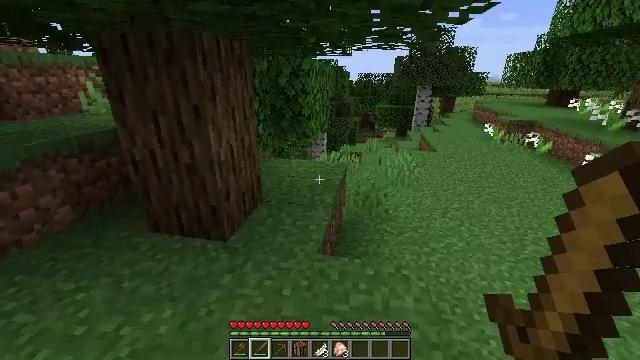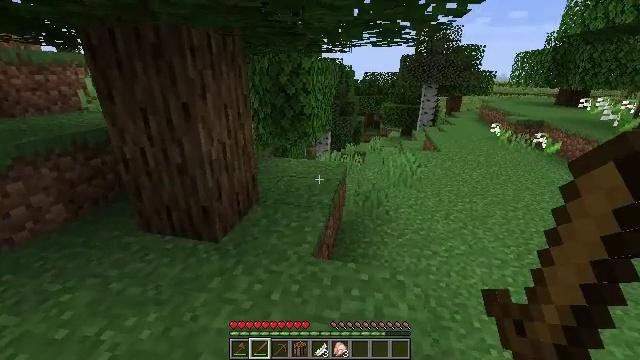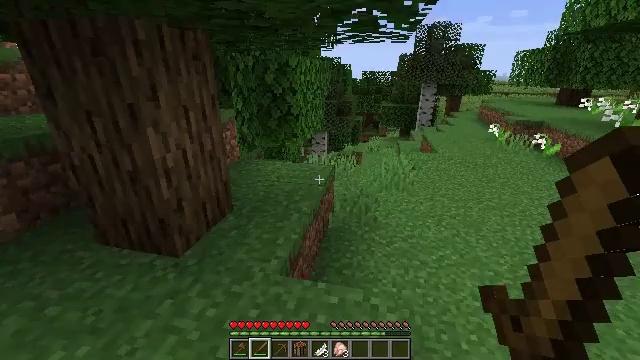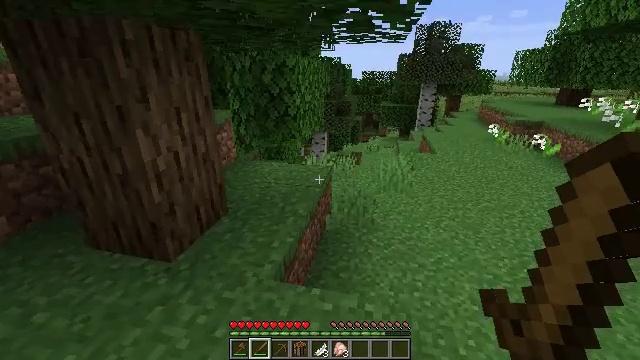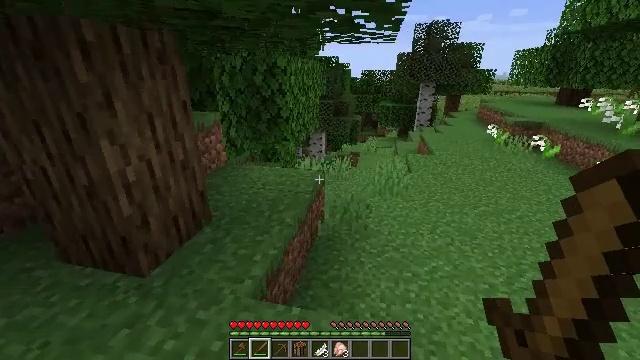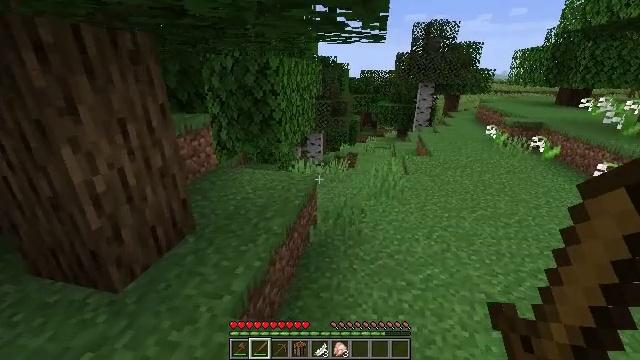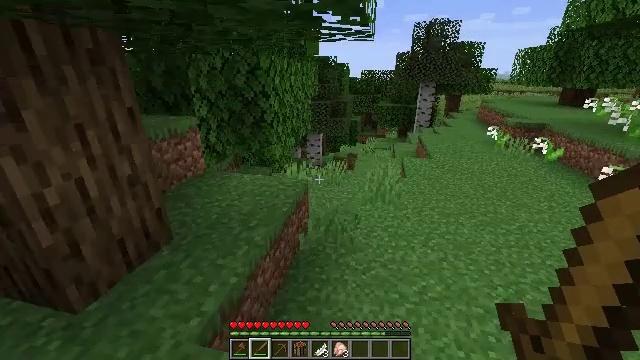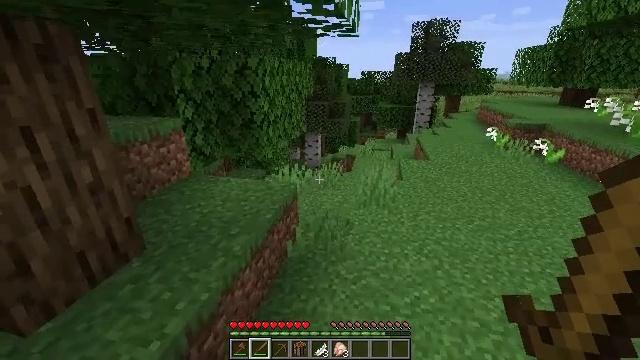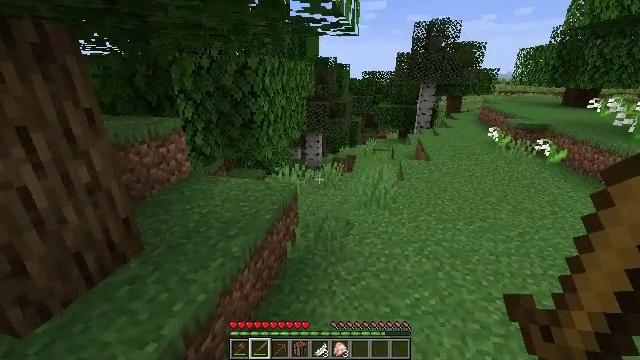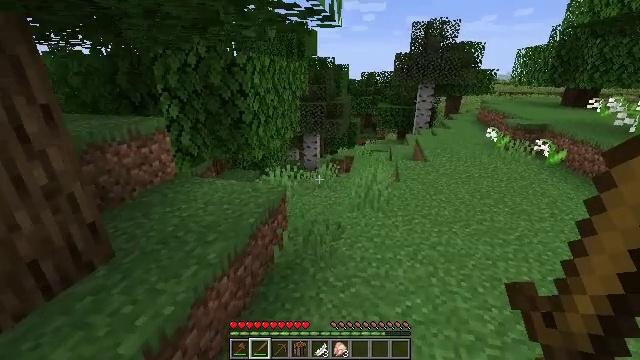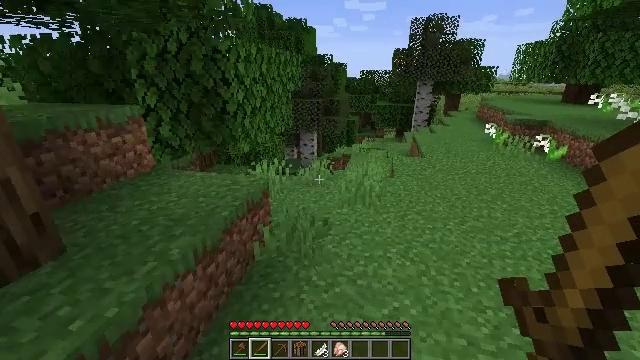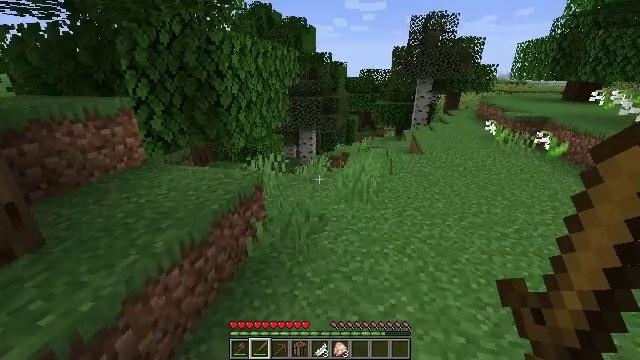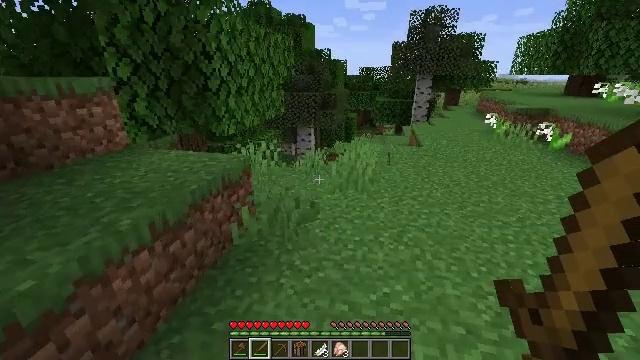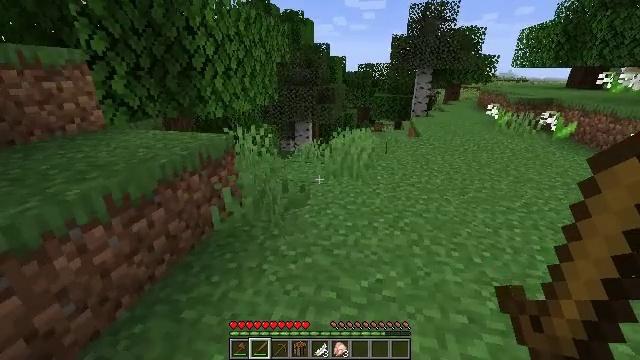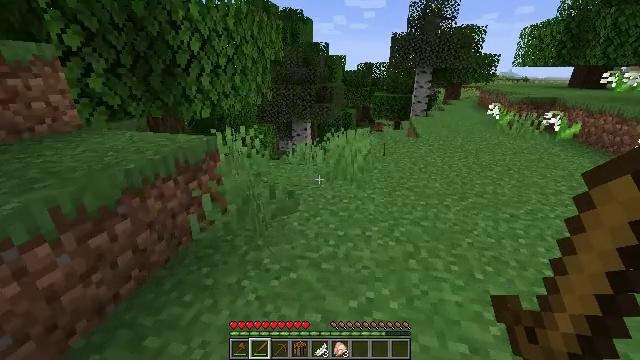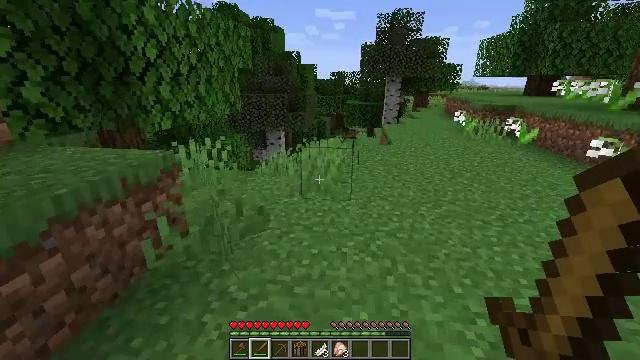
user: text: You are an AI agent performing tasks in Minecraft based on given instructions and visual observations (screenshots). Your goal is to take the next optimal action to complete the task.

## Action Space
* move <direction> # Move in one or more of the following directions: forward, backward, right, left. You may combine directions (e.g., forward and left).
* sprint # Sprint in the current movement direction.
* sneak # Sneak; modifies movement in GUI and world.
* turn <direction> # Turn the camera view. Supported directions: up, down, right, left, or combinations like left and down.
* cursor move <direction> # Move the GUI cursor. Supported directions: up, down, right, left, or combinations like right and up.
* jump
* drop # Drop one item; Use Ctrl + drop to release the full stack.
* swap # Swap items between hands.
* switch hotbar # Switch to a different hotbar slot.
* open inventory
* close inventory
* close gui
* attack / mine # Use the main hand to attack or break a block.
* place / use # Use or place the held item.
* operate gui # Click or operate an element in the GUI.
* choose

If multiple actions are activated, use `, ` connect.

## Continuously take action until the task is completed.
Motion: motion action
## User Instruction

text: Kill the chicken.
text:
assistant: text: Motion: move forward and move right, turn left
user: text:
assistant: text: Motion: move forward and move right
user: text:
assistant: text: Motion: move forward and move right
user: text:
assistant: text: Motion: move forward and move right
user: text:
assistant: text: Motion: move forward and move right
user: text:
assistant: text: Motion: move forward and move right
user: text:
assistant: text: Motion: move forward and move right
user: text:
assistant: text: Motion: move forward and move right
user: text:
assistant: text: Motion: move forward and move right
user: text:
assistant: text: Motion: move forward and move right
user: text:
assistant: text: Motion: move forward and move right
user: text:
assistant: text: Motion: move forward and move right
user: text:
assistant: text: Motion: move forward
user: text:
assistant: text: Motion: move forward
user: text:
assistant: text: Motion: move forward, turn right and up
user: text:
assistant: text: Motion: move forward, turn right and up
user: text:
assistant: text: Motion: move forward, turn right and up
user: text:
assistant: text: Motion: move forward
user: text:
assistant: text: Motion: move forward, sprint
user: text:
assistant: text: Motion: move forward, sprint
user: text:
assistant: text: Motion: move forward, sprint
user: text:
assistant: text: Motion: move forward, sprint
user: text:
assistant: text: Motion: move forward, sprint
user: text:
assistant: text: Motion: move forward, sprint
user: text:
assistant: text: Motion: move forward, sprint
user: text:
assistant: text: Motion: move forward, sprint
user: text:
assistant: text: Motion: move forward, sprint
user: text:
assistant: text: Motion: move forward, sprint
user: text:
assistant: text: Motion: move forward, sprint
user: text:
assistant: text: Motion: move forward, sprint